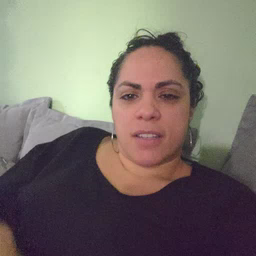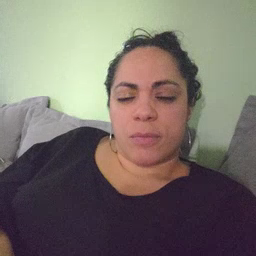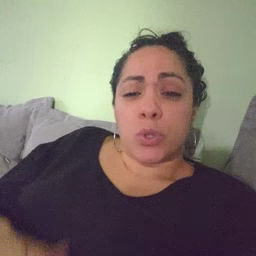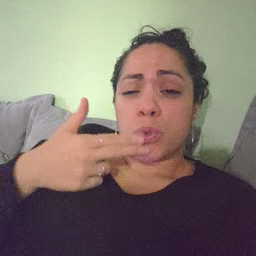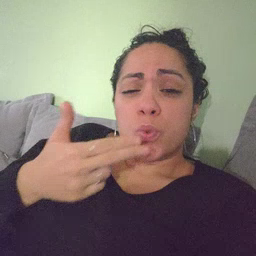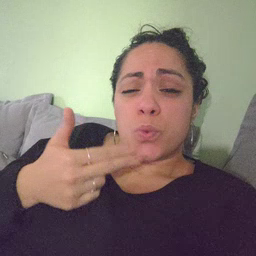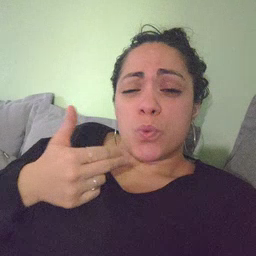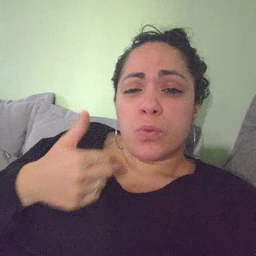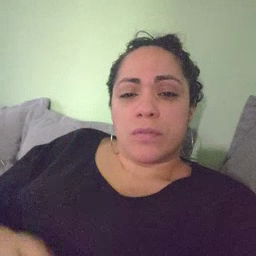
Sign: cute